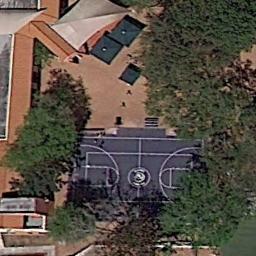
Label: basketball_court